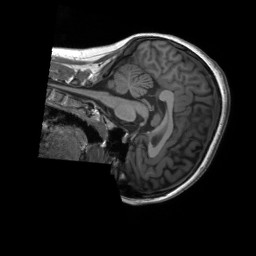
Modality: T1w
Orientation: sagittal
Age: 18
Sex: female
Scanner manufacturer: siemens
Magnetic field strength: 3 T
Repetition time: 2.3 s
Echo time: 0.00232 s